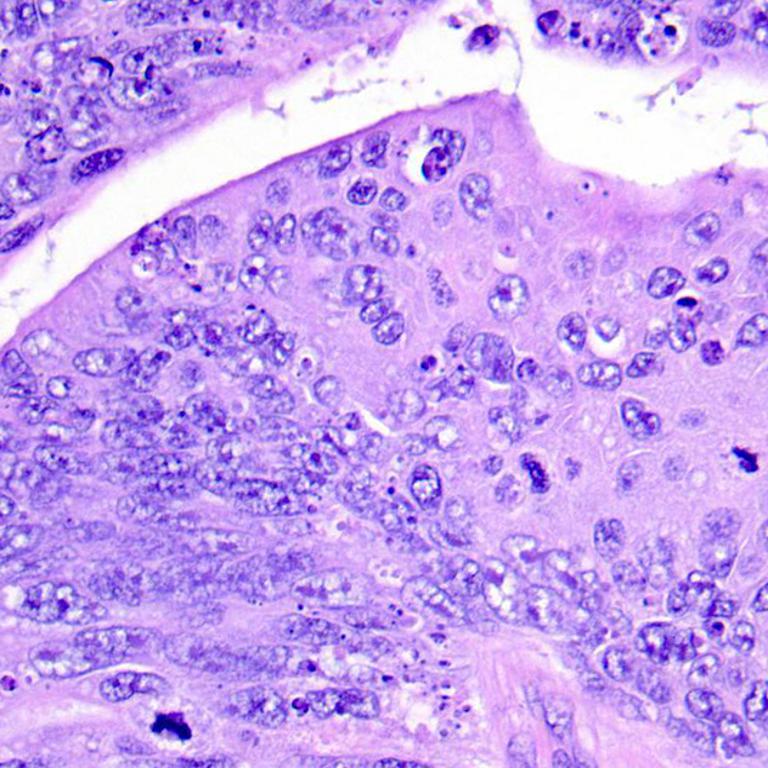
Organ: colon
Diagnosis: adenocarcinomas